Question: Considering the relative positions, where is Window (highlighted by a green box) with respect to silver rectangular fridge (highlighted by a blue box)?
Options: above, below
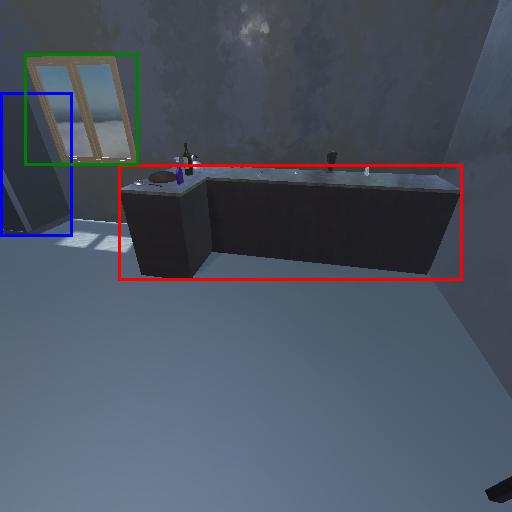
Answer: above